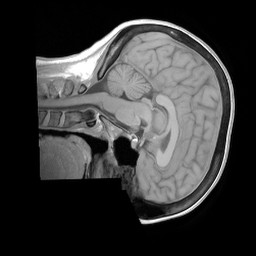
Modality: T1w
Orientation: sagittal
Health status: ill
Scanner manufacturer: siemens
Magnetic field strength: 3 T
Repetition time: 0.4 s
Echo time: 0.00272 s